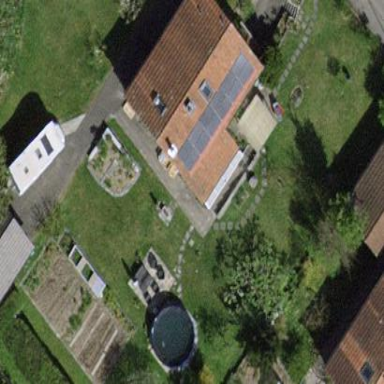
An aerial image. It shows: Garden enclosed by fence.